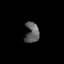
Tissue: prostate
Cell type: T cells
Senescence score: 0.7085
Nuclear area (px): 273
Mean DAPI intensity: 96.359